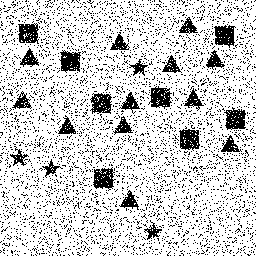
Squares: 8
Triangles: 12
Stars: 4
Total shapes: 24